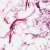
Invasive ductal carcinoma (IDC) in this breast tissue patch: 0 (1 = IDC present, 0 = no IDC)